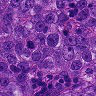
Metastatic tissue present: yes